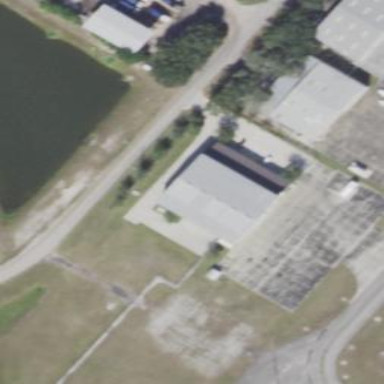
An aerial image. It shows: Building designed as airport hangar.